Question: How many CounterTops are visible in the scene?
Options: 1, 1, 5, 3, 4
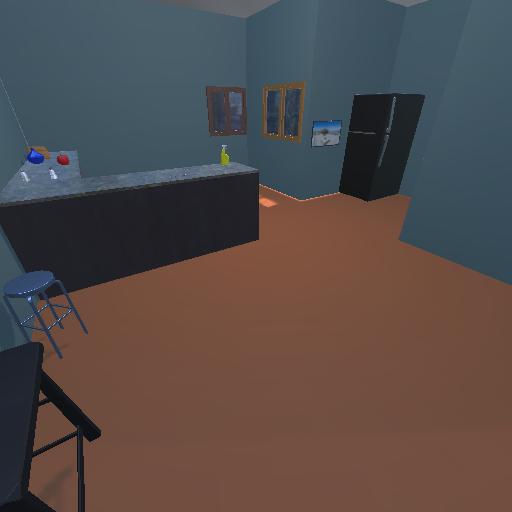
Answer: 1